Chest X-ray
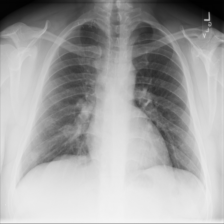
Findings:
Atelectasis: negative
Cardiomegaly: negative
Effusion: negative
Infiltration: negative
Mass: negative
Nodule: positive
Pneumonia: negative
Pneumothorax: negative
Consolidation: negative
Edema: negative
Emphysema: negative
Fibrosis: negative
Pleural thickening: negative
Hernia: negative